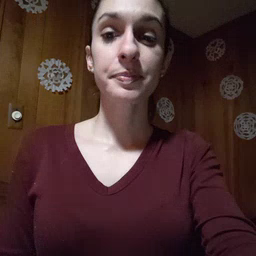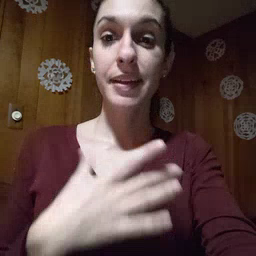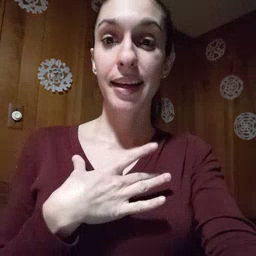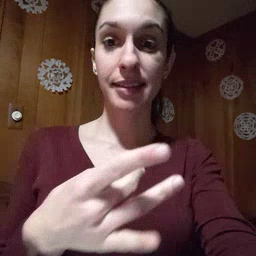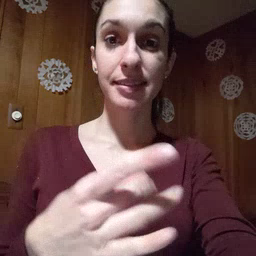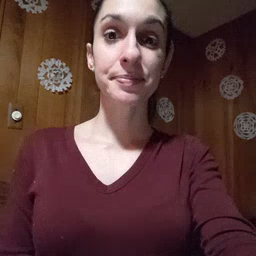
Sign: like